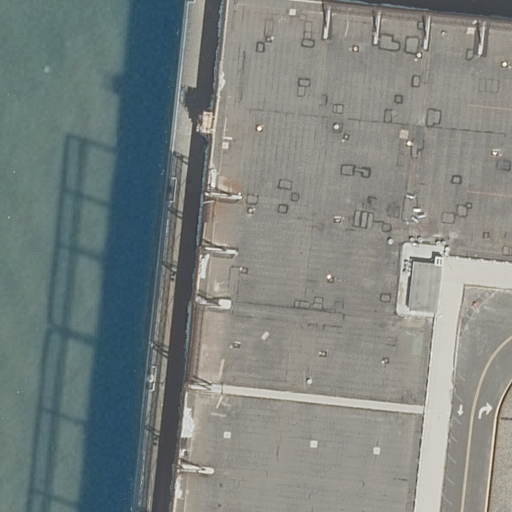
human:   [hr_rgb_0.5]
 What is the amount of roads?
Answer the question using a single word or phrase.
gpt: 1

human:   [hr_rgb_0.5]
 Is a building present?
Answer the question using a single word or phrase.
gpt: yes

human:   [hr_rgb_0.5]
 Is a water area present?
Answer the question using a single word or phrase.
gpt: yes

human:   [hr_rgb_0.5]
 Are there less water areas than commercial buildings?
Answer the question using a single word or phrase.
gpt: no

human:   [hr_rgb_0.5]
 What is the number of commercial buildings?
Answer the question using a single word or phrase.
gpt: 0

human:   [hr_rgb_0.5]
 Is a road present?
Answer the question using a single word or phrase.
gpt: yes

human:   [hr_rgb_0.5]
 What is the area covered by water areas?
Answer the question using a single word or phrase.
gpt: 3332m2

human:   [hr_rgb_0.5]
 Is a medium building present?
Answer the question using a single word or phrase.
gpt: no

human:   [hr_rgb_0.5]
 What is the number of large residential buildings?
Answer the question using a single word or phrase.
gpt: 0

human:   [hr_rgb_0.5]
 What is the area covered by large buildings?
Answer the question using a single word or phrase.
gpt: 0m2

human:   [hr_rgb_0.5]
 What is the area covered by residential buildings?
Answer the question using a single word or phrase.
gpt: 14m2

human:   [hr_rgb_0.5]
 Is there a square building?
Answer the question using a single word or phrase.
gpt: no

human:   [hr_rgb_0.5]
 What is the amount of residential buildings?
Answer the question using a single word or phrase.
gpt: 1

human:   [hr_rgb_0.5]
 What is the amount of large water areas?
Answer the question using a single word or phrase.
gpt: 1

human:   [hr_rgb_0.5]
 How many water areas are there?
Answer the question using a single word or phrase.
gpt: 1

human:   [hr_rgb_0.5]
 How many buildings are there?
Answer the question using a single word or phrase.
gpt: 1

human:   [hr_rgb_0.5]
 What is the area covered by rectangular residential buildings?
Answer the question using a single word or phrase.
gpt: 14m2

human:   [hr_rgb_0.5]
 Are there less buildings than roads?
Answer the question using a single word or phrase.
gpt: no

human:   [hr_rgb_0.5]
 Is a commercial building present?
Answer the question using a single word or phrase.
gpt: no

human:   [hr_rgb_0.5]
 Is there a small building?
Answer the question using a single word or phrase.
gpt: yes

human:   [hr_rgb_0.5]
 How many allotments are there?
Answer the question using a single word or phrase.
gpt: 0

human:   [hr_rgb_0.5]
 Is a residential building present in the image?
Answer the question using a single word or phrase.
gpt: yes

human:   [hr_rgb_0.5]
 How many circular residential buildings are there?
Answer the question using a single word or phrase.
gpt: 0

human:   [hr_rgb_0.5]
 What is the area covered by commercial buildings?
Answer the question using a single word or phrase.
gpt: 0m2

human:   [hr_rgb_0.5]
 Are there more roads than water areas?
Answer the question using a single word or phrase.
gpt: no

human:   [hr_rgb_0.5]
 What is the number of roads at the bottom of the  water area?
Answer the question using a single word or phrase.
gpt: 0

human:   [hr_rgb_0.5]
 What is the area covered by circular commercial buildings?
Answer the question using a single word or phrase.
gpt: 0m2

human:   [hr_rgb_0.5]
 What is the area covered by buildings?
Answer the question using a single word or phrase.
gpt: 14m2

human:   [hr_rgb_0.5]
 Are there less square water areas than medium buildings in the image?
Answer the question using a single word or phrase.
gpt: no

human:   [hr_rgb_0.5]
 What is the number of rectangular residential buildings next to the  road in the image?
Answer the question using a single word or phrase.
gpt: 1

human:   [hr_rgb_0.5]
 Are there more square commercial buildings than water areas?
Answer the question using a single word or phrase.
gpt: no

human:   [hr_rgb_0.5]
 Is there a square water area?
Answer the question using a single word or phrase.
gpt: no

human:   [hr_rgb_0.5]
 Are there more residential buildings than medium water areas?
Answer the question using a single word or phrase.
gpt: yes

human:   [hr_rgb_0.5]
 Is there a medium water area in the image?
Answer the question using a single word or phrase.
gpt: no

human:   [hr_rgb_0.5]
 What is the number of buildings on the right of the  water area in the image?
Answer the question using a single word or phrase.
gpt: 1

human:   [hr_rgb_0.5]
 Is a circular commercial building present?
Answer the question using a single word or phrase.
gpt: no

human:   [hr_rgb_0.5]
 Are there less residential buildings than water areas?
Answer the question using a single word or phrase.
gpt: no

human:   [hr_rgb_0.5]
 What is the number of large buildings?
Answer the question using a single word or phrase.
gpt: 0

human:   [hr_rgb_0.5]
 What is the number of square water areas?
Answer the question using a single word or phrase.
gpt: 0

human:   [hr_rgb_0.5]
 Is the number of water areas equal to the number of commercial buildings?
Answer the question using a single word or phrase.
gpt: no

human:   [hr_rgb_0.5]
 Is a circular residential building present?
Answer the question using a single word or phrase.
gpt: no

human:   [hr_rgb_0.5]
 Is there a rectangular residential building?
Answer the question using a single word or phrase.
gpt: yes

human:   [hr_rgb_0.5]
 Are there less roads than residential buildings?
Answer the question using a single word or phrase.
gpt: no

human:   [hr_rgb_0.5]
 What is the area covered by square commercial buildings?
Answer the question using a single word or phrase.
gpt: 0m2

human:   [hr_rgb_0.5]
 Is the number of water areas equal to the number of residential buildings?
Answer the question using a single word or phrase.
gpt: yes

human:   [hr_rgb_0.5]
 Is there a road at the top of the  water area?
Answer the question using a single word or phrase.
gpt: no

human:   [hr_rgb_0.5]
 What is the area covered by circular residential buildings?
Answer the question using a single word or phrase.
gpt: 0m2

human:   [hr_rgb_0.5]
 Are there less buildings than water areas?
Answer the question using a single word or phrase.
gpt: no

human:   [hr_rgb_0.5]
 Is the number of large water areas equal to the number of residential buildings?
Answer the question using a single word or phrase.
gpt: yes

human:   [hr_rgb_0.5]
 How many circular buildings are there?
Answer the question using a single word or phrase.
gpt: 0

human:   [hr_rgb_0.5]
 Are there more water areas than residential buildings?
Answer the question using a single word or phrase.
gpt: no

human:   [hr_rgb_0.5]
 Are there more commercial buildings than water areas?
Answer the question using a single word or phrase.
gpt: no

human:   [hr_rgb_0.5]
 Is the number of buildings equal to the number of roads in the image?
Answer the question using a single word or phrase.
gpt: yes

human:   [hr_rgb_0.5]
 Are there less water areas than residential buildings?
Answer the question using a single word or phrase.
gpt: no

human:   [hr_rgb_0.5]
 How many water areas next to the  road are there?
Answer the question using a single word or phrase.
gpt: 1

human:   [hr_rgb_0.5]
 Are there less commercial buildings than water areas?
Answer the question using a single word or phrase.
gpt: yes

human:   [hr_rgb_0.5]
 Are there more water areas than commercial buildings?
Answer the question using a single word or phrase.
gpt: yes

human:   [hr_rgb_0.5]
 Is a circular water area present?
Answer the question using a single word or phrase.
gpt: no

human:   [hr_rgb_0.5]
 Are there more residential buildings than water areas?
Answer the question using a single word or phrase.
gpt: no

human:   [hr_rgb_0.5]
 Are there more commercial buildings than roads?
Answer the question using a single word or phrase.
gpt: no

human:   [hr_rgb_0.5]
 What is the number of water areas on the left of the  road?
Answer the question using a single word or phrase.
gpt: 1

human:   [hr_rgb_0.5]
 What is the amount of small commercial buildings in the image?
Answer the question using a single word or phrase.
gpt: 0

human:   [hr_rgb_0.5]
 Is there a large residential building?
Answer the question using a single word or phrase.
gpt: no

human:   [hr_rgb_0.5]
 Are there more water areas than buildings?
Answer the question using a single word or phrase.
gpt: no